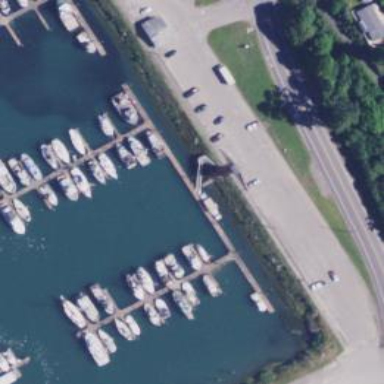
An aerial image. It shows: Footway bridge with pier structure.